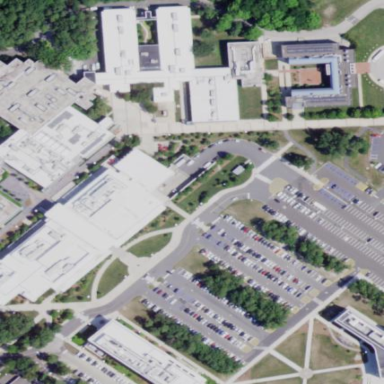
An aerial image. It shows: University building.